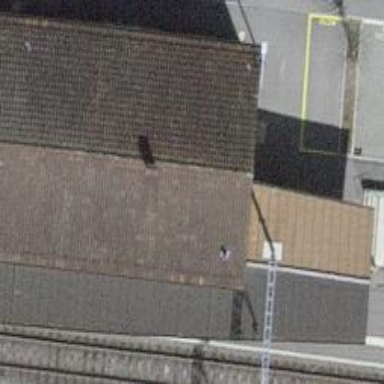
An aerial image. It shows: Train station building.